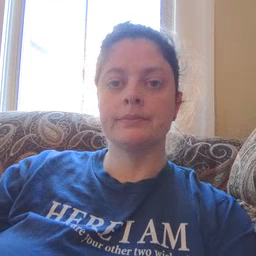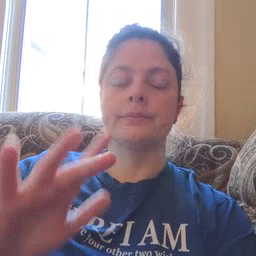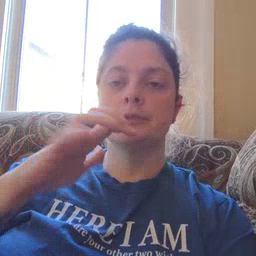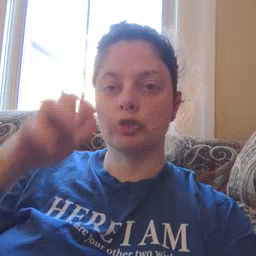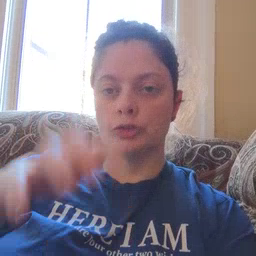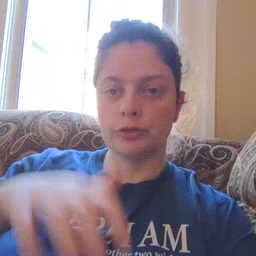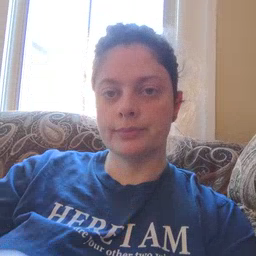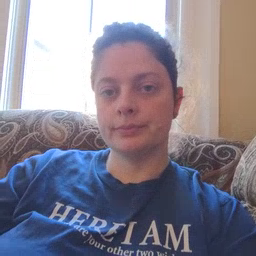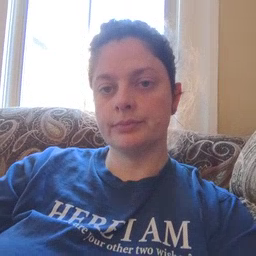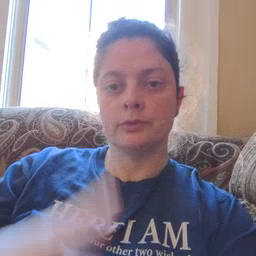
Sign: alligator